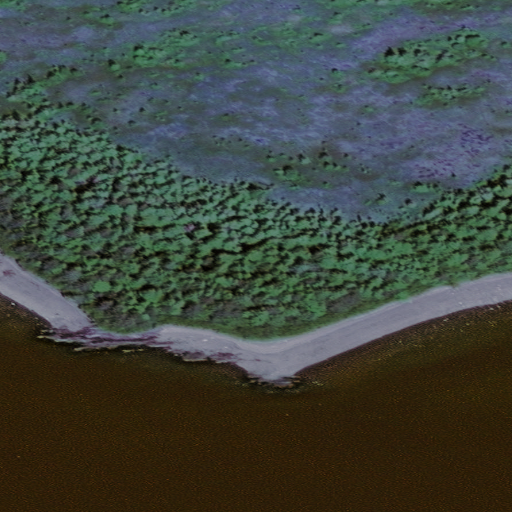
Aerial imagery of cape in Alaska named Sheep Point containing only unknown